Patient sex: M
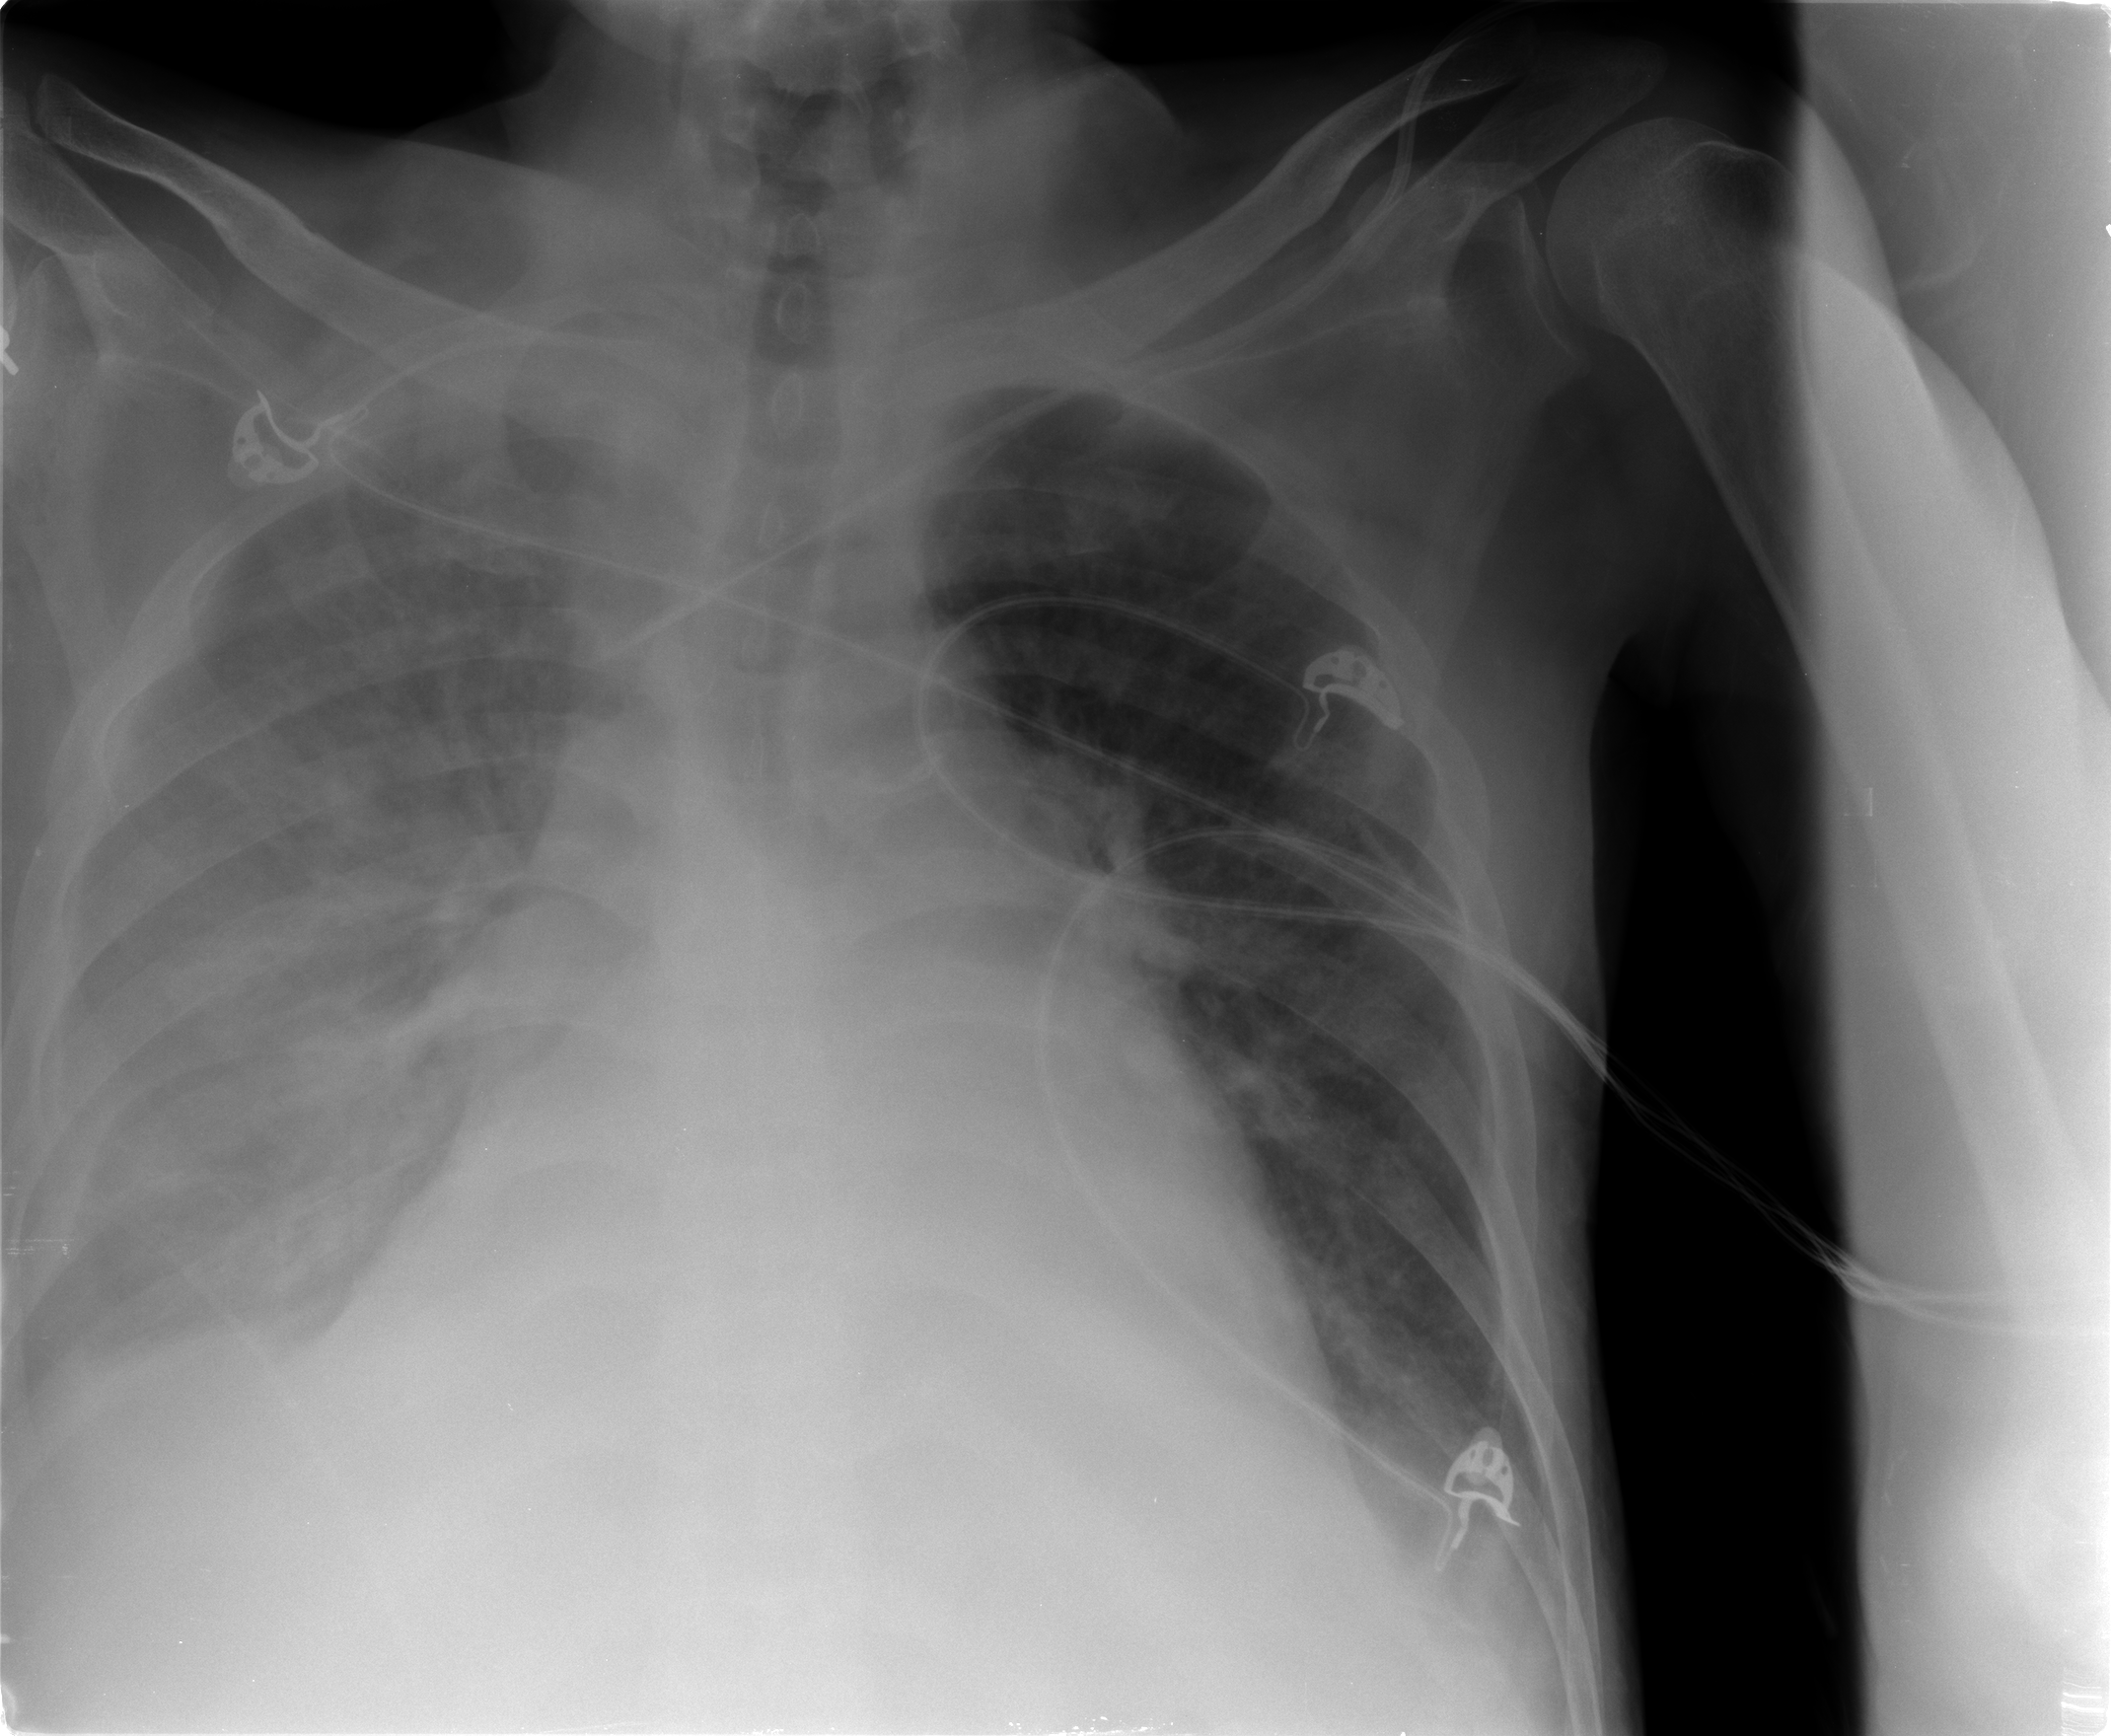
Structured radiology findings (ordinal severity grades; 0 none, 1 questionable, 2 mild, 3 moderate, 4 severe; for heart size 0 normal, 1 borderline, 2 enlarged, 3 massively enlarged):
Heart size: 2
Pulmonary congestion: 1
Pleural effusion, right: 2
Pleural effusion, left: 0
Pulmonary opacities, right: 4
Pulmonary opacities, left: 0
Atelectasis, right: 3
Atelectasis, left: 0